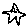
Label: star